Question: From the 'good_enc' function in the 'format.c' file within the libmpg123 source.
It is used to check whether a specified encoding is supported on the current build.
The following image is taken from a debugging session, during which it checks whether (enc == 512, equivalent to 'MPG123_ENC_FLOAT_32') 32 bit floating point encoding is supported.

As seen in the image, my build does not support 32 bit floating points encoding for some reason.
I am running this on Windows 7 x64 Home Premium, with the source codes downloaded and compiled as is.
Is there any configurations that I missed? From the docs on the site, it seems that
> 32bit float will be usual beginning with mpg123-1.7.0
I am using version 1.14.4
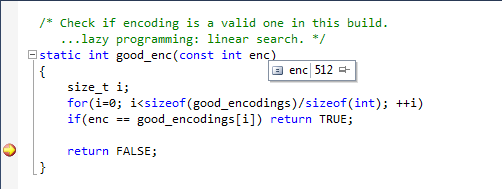
Answer: I don't know if your 1.14.4 version supports floating points already - last time I was aware of it was supported by last svn trunk "only".
So maybe pull from there and compile again.
Anyway, in the default sources is a "cheap hack" included to get your floating points enabled by force.
'''
/* Simple hack to enable floating point output. */
if(argc >= 4 && !strcmp(argv[3], "f32")) mpg123_param(mh, MPG123_ADD_FLAGS, MPG123_FORCE_FLOAT, 0.);
'''
As seen here: <URL>